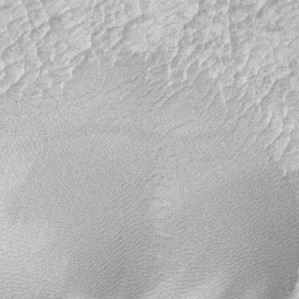
Label: frost